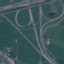
Label: Highway